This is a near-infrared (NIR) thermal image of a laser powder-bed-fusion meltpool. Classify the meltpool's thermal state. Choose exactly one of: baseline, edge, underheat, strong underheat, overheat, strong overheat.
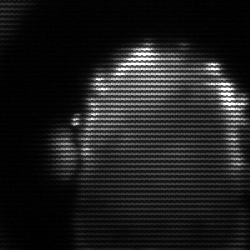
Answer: baseline